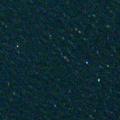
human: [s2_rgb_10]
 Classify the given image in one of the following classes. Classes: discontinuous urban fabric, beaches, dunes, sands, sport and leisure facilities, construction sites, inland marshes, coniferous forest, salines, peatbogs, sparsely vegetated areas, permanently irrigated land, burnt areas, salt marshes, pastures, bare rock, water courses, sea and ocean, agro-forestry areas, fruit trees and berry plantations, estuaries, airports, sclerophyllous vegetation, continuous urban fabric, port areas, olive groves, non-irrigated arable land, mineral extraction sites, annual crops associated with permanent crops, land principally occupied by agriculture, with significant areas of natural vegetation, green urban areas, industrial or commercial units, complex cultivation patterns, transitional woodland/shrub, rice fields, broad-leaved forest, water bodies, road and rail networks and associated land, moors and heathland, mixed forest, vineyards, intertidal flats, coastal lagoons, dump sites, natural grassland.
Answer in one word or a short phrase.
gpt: sea and ocean